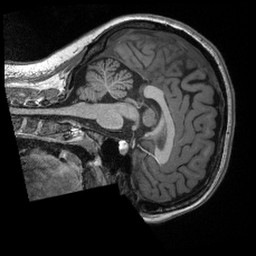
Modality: T1w
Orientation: sagittal
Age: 26
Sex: female
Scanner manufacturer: siemens
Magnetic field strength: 3 T
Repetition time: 2.3 s
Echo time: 0.00308 s